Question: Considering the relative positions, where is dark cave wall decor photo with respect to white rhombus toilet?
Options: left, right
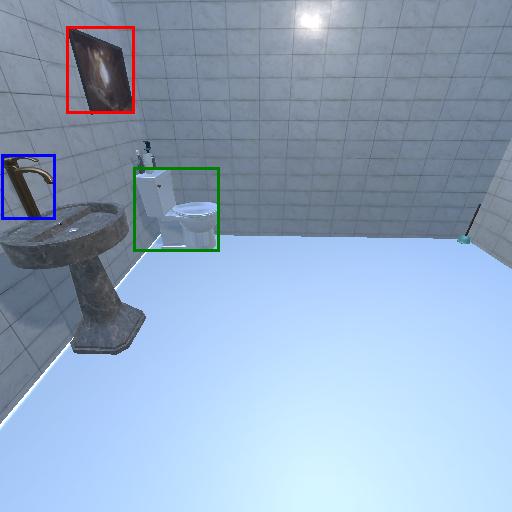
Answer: left